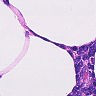
Metastatic tissue present: no